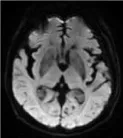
Brain MR of the patient. FLAIR. Showed several lacunar foci in bilateral basal ganglia and thalamus, leukoencephalopathy, and atrophy.
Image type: radiology (mri)